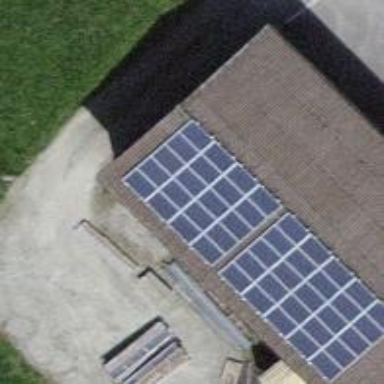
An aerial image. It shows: Solar power generator with photovoltaic panels.